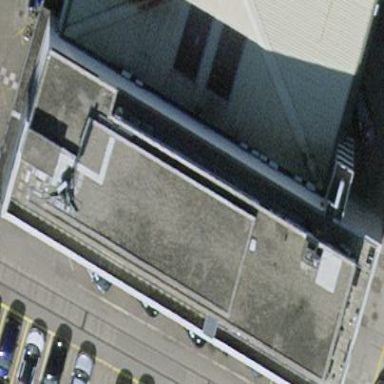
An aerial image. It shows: Commercial building with flat roof design.